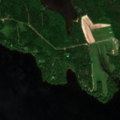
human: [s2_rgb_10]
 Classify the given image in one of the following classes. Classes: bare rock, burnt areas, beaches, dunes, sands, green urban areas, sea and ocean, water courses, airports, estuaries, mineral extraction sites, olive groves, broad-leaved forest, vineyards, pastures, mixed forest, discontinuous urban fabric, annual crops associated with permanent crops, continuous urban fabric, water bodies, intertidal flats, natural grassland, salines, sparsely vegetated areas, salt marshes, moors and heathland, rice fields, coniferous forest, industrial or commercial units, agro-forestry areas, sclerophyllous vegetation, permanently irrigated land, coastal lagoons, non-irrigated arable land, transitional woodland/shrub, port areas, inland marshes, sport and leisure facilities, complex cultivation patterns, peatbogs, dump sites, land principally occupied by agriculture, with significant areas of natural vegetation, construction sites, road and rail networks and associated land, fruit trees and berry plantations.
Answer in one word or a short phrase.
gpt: mixed forest, water bodies